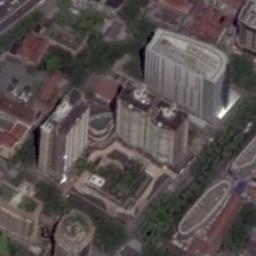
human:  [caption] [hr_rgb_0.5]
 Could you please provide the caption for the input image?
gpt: There is only one tall building in the picture .

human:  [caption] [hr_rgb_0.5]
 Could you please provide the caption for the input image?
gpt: The commercial area is consist of many tall buildings next to the trees .

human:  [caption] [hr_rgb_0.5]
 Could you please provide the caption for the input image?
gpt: A commercial area has lots of varied buildings and trees .

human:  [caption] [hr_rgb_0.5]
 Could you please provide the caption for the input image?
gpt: In a business district there are many tall buildings of different shapes and several roads with many cars and many trees .

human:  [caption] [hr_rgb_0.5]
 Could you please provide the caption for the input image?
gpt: There are some buildings with green trees around on a commercial area .